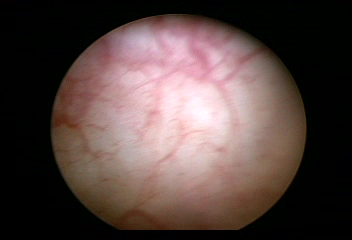
Modality: WLC
Class: Normal mucosa
Bladder cancer association: No